Question: hi all i have jqgrid and set update inline . i wrote this code
'''
$(function () {
var localstr="2:Dolar;3:Pond;4:Rial";
var rows;
var lastSel;
var grid = $('#list');
grid.jqGrid({
url: 'jQGridHandler.ashx',
postData: { ActionPage: 'ClearanceCost', Action: 'Fill' },
ajaxGridOptions: { cache: false },
loadonce: true,
direction: "rtl",
datatype: 'json',
height: 490,
colNames: ['RequestId', 'WaybillNo', 'CostId', 'NameCost', 'Amount', 'CurrencyTypeId ', 'Remark'],
colModel: [
{ name: 'REQUEST_ID', width: 100, sortable: true, hidden: true },
{ name: 'WAYBILL_NO', width: 100, sortable: true, hidden: true },
{ name: 'COST_ID', width: 200, sortable: true, hidden: true },
{ name: 'COST_NAME', width: 200, sortable: true },
{ name: 'COST_AMOUNT', width: 100, sortable: true, editable: true },
{ name: 'CURRENCY_ID', width: 100, sortable: true, editable: true, edittype: 'select', formatter: 'select', editoptions: {
value: localstr
//,
},
{ name: 'REMARK', width: 200, sortable: true, editable: true }
],
gridview: true,
rowNum: 30,
rowList: [30, 60, 90],
pager: '#pager',
sortname: 'REQUEST_ID',
viewrecords: true,
sortorder: 'ASC',
rownumbers: true,
loadComplete: function () {
var $this = $(this);
rows = this.rows;
var l = rows.length, i, row;
for (i = 0; i < l; i++) {
row = rows[i];
var selRowId = grid.jqGrid('getGridParam', row.id);
console.log(selRowId);
console.log(grid.jqGrid('getCell', row.id, 'CURRENCY_ID'));
if ($.inArray('jqgrow', row.className.split(' ')) >= 0) {
$this.jqGrid('editRow', row.id, true);
}
}
},
editurl: "jQGridHandler.ashx"
});
grid.jqGrid('navGrid', '#pager', { add: true, edit: true, del: true }, {}, {}, {}, { multipleSearch: true, overlay: false, width: 460 });
$("#btnsave").click(function () {
var l = rows.length, i, row;
for (i = 1; i < l; i++) {
row = rows[i];
// var $this = grid.jqGrid('getCell', row.id, 'COST_AMOUNT');
// var $id = $($this).attr("id");
// var COST_AMOUNT = $("#" + $id).val();
// console.log(grid.jqGrid('getCell', row.id, 'COST_ID'));
// $this = grid.jqGrid('getCell', row.id, 'COST_ID');
// $id = $($this).attr("id");
// var COST_ID = $("#" + $id).val();
alert(grid.jqGrid('getCell', row.id, 'CURRENCY_ID'));
// $this = grid.jqGrid('getCell', row.id, 'CURRENCY_ID');
// $id = $($this).attr("id");
// var CURRENCY_ID = $("#" + $id).val();
// $this = grid.jqGrid('getCell', row.id, 'REMARK');
// $id = $($this).attr("id");
// var REMARK = $("#" + $id).val();
// console.log(COST_ID + ", " + COST_AMOUNT + ", " + CURRENCY_ID + ", " + REMARK);
}
});
});
'''
i want get CURRENCY_ID drop down list value when user clicked in btn, please help me. thanks all
EDIT01:

Mr Oleg i want design like <URL>
thanks for help me
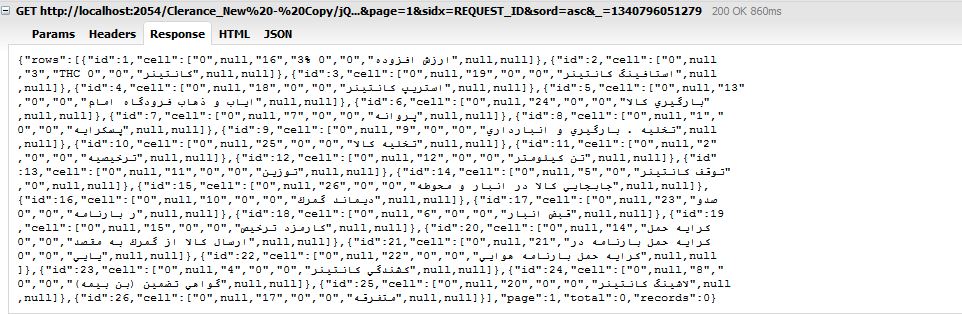
Answer: One can see that you use wrong order of the columns in JSON data. The text like "EURO" are in the column, but you have the column in the grid in the 6-th place. One have to count all hidden columns too. Perhaps you need just change the order of the columns and move 'WAYBILL_NO' and 'COST_ID' in another place in 'colModel'.
Probably it was the error which you have?
Additionally you should not forget to define all variables which you use. For example the lines
'''
var $this = $(this);
rows = this.rows;
'''
should be fixed to
'''
var $this = $(this),
rows = this.rows;
'''
which is the same as
'''
var $this = $(this), rows = this.rows;
'''
The current code do
'''
var $this = $(this);
window.rows = this.rows;
'''
or produce an error in strict mode of JavaScript.